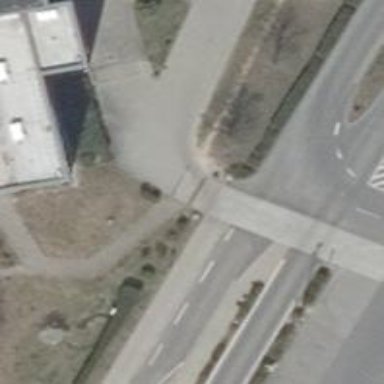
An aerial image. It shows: Service road with sidewalk on the left.